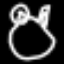
Label: frog